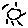
Label: sun